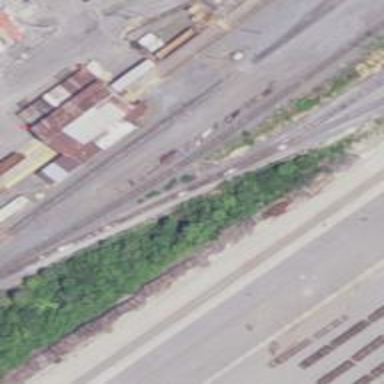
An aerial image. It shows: Railway yard.